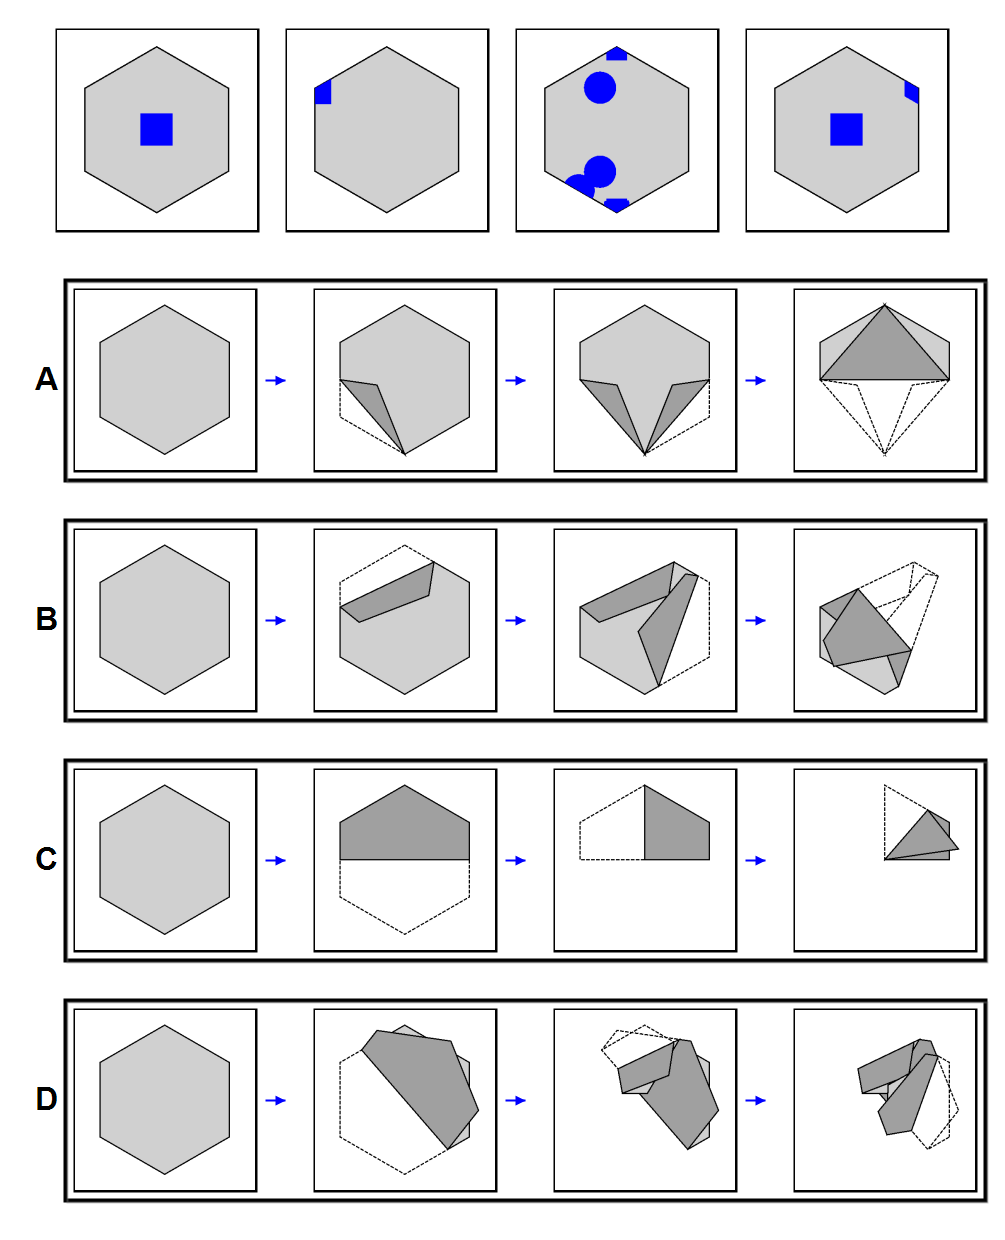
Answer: A